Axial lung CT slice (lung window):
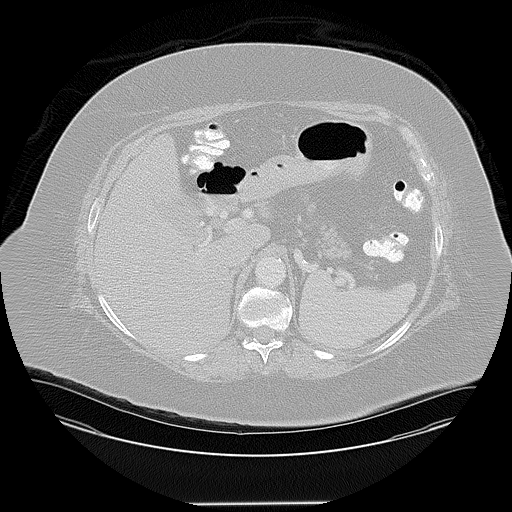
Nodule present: no